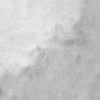
Label: no_change